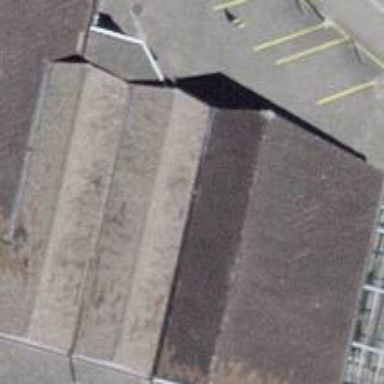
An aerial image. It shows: Furniture shop.